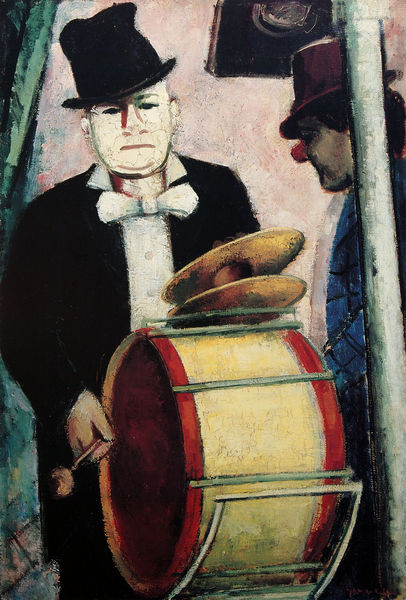
Titel: Clown
Künstler: Konstantin Garneff
Standort: München
Institution: Städtische Galerie im Lenbachhaus
Schlagwörter: blau, mann, grün, fenster, hut, nase, schwarz, rot, expressionismus, zylinder, anzug, hemd, bild, musik, musiker, stab, zuschauer, moderne, frack, fliege, neue sachlichkeit, maske, clown, becken, zirkus, trommel, beckmann, manege, zuhörer, trommler, musikant, schellen, max, lau, circus, trommeln, cirkus, clowns, clownsnase, instrumentalist, pauke, schelle, schlägel, straßenmusiker, zirkusmaler